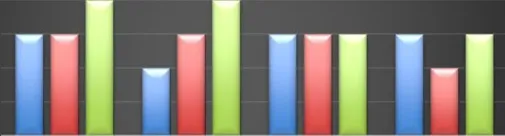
Evolution of the CGI-S scores during cariprazine treatment.
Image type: chart (chart)